Question: Here is jQuery cloned object in console log. Marked text is what I would like to get as string

Is that actual object name or something FireBug/jQuery has generated?
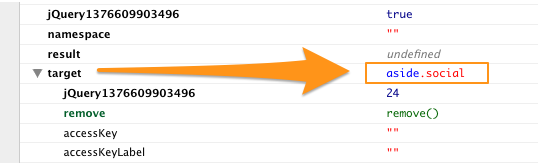
Answer: There is not a built in way to get that value (which is a CSS selector that would include that element). Firebug is simply creating a preview for you.
But it's not hard to put together yourself.
'''
var toSelector = function(element) {
// start with the tag name
var result = element.tagName.toLowerCase();
// append #theid, if the element has an id
if (element.id) {
result += '#' + element.id;
}
// append .theclass for each class the element has
if (element.className) {
var classes = element.className.split(' ')
for (var i = 0; i < classes.length; i++) {
result += "." + classes[i];
}
}
return result;
}
var element = document.getElementById('foo');
alert(toSelector(element));
'''
Working example:
<URL>